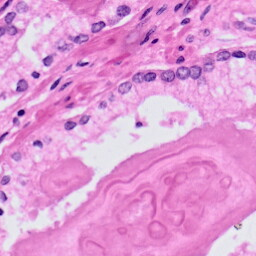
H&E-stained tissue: Prostate